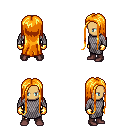
a pixel art fantasy rpg character, male body template, human, tanned skin, chain mail, gold greaves, light blonde extra-long hairstyle, gold gloves, maroon shoes, four views (front, back, left, right), 2x2 character sprite sheet, small pixel art, hard edges, no anti-aliasing